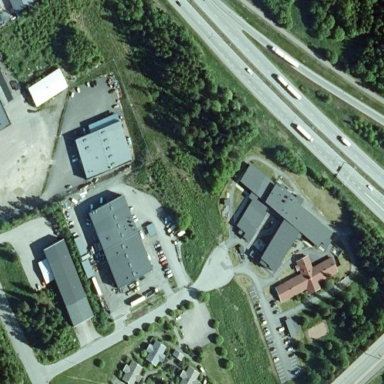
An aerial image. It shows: Nursing home.